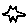
Label: star